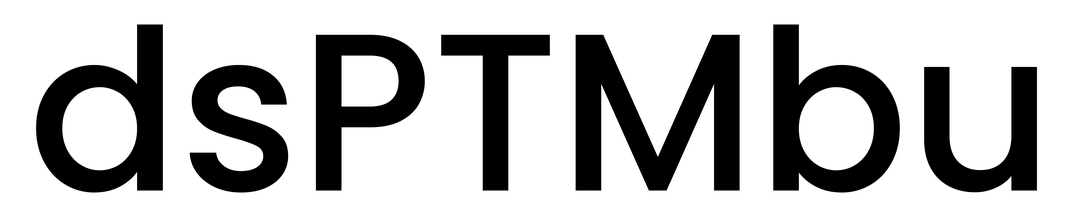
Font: Poppins-Medium